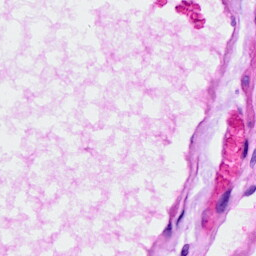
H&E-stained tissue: Ovarian